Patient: sex F, age 31
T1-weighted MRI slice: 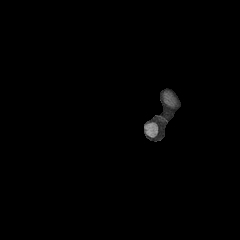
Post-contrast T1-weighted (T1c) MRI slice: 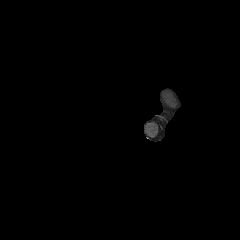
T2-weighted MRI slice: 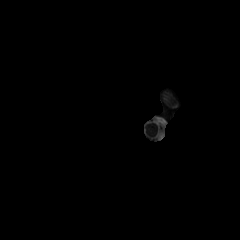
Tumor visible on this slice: no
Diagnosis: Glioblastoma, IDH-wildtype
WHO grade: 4